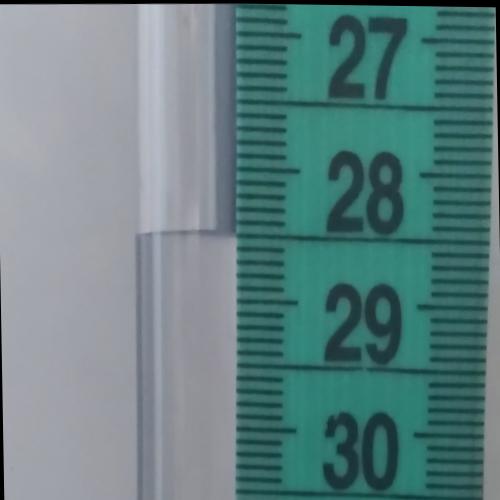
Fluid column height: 28.5 cm